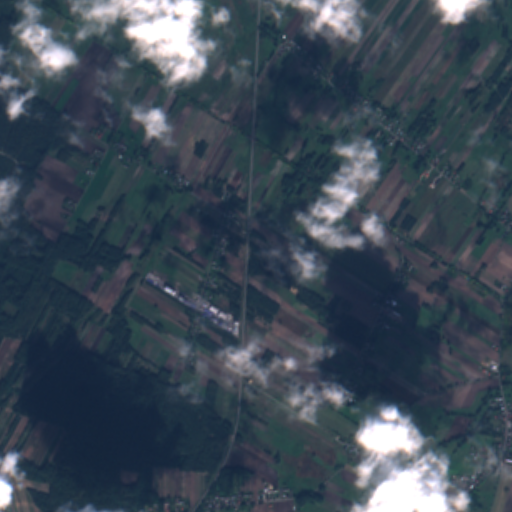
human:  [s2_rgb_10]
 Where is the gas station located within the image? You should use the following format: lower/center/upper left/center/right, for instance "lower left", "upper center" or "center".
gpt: The gas station is located in the lower right of the image.
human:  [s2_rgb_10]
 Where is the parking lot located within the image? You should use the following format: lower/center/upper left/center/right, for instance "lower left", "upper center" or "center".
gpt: The parking lot is located in the lower right of the image.
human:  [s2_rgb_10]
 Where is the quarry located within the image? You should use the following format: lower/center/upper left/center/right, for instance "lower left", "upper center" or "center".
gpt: There is no quarry in the image.